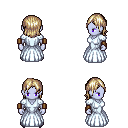
a pixel art fantasy rpg character, female body template, dark elf, purple skin, underdress, teal pants, white blonde long bangs hairstyle, leather bracers, metal boots, four views (front, back, left, right), 2x2 character sprite sheet, small pixel art, hard edges, no anti-aliasing